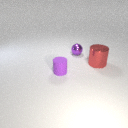
large red metal cylinder behind small purple rubber cylinder